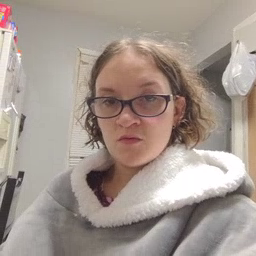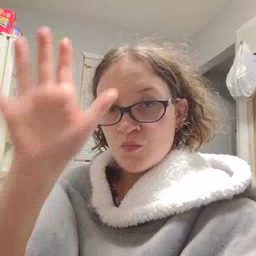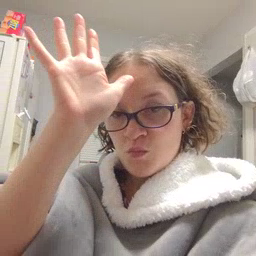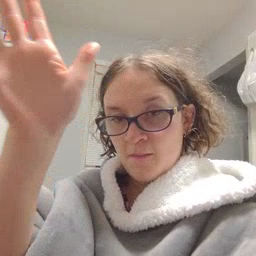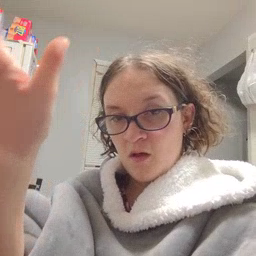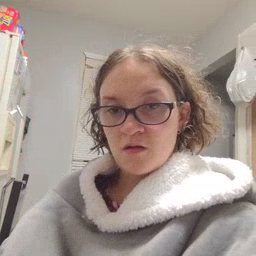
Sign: grandpa